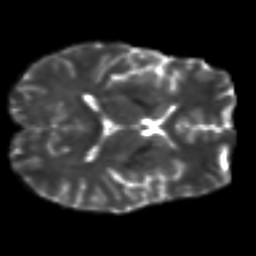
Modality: T2w
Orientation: axial
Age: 37
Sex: male
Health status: healthy
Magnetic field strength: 3 T
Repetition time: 9 s
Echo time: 0.093 s